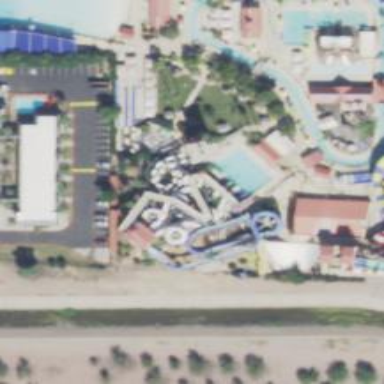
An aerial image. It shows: Water slide attraction.